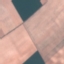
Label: AnnualCrop